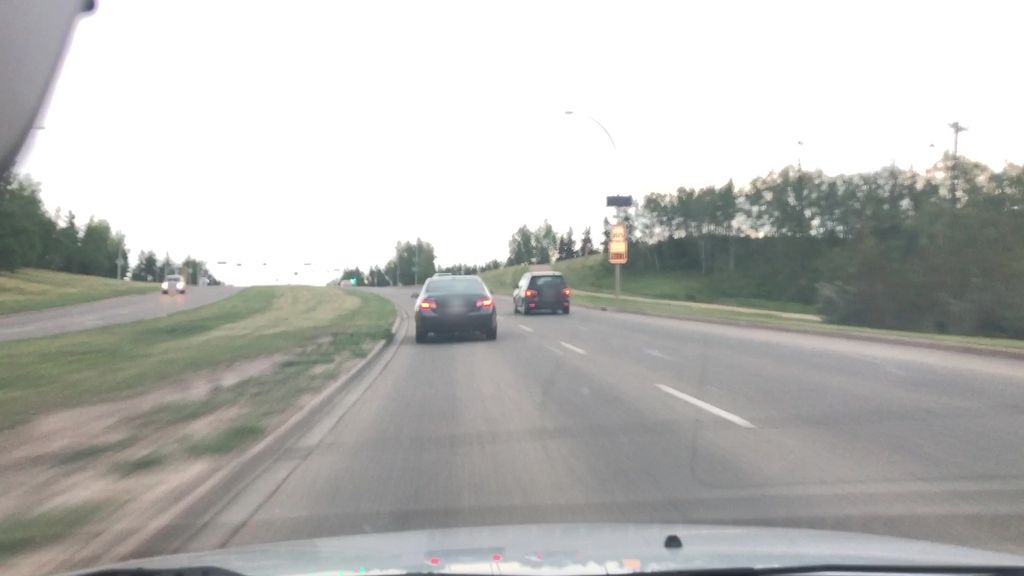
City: edmonton